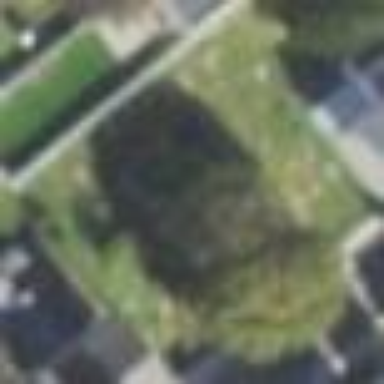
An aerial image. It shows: Cemetery.